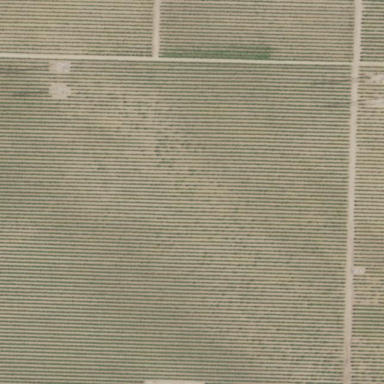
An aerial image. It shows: Beautiful vineyard in the countryside.